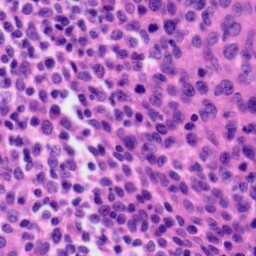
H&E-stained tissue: Tonsil